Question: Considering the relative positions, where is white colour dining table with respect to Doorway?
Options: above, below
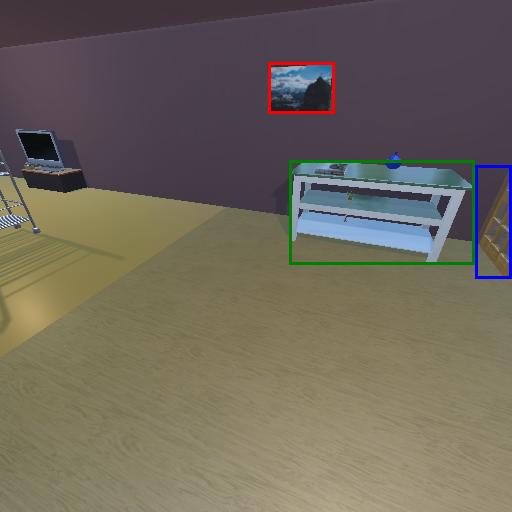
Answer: above